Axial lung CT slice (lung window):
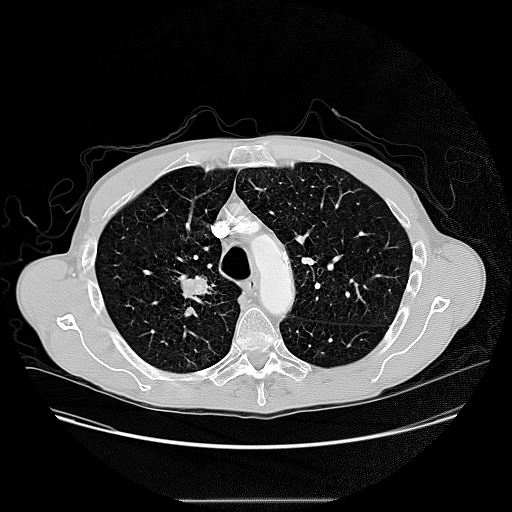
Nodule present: yes
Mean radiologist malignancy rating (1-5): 4.75